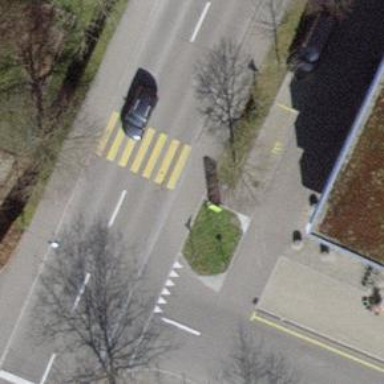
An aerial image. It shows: Marked crossing with zebra stripes on the road.